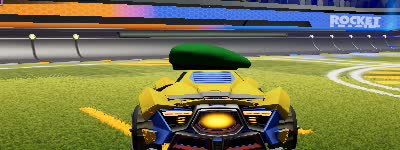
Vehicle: werewolf